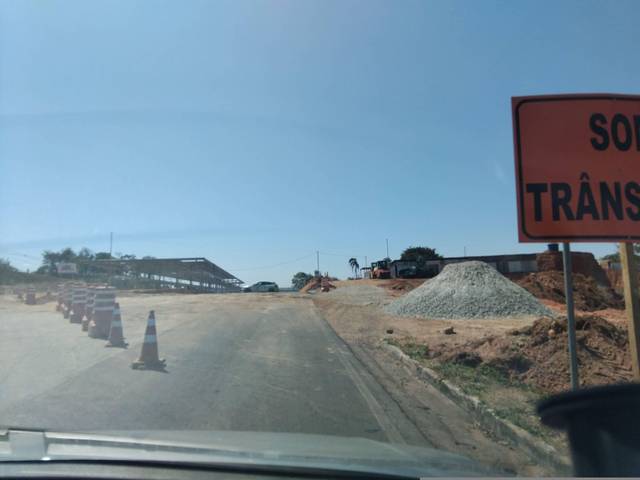
Region: Brazil
Coordinates: -19.857, -44.134